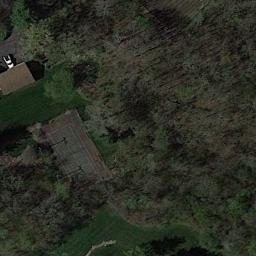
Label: tennis_court